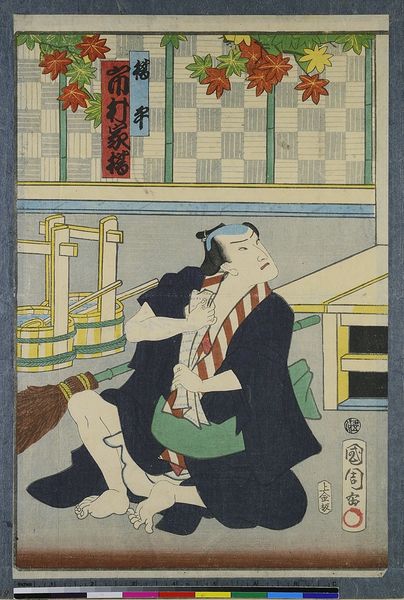
Titel: Die Schauspieler Bando Hikosaburo V als Tsurubei, Sawamura Tossho II als Kinohei und Ichimura Kakitsu IV als Kitsuhei, in der Szene der drei Betrunkenen aus dem 2. Akt: Das Warenhaus der loyalen Lehnsmänner
Künstler: Toyohara Kunichika
Standort: Hamburg
Institution: Museum für Kunst und Gewerbe Hamburg
Schlagwörter: baum, laub, mann, wasser, alkohol, theater, holzschnitt, japan, man, grafik, besen, bad, waschen, asien, druckgraphik, druckgrafik, bambus, ahorn, zeit, schauspieler, farbholzschnitt, schauspielerin, kimono, samurai, körperpflege, sauna, rasur, kabuki, edo, reproduktionen, yukata, druckerzeugnisse, getränke, theateraufführung, ukiyo, körperüflege